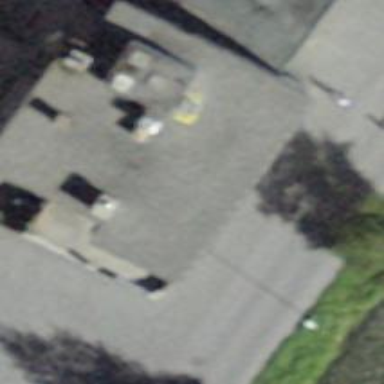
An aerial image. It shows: Restaurant.